Field crop: tomato
Growth stage: 1
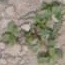
Species: portulaca